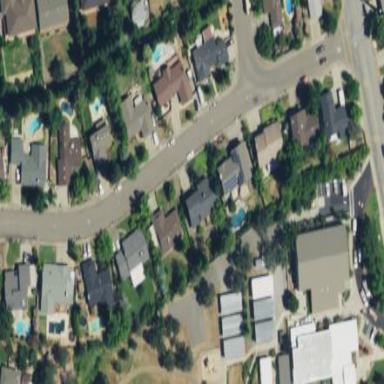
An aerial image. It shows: Residential area within subdivision.